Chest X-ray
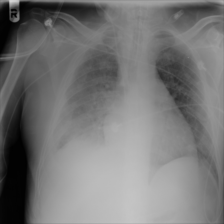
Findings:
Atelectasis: negative
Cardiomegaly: negative
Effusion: positive
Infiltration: positive
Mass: negative
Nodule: negative
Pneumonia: negative
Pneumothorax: negative
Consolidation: negative
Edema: negative
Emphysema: negative
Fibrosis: negative
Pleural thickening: negative
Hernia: negative